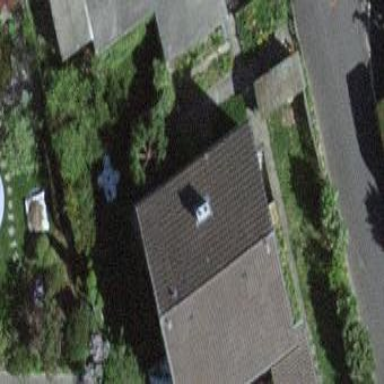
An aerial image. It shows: Residential building with gabled roof oriented across.